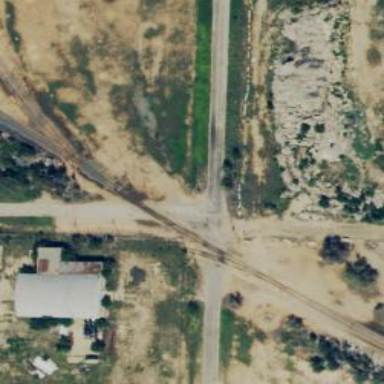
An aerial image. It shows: Level crossing along the railway.